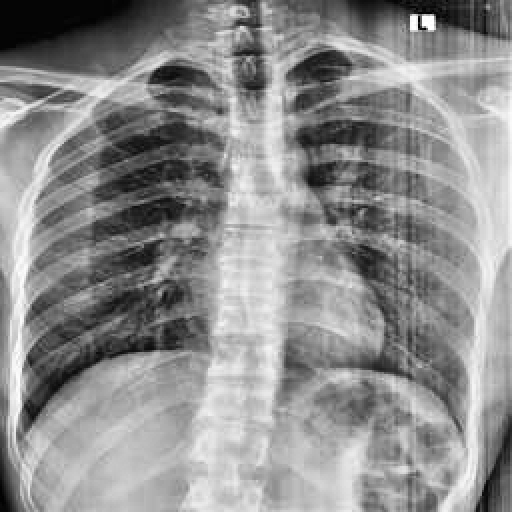
Finding: NORMAL